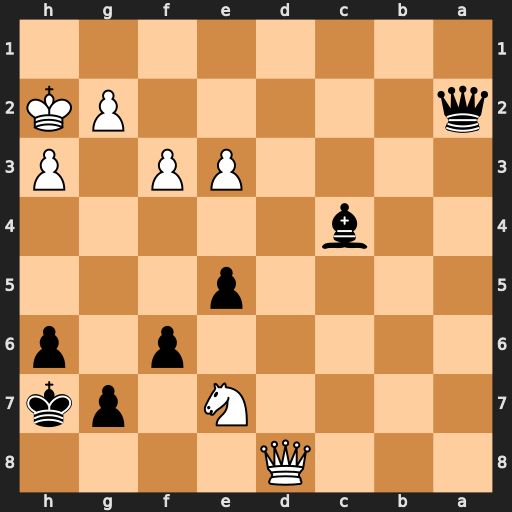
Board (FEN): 3Q4/4N1pk/5p1p/4p3/2b5/4PP1P/q5PK/8
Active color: b
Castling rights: -
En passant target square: -
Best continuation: Bf1 Qg8+ Qxg8 Nxg8 Kxg8